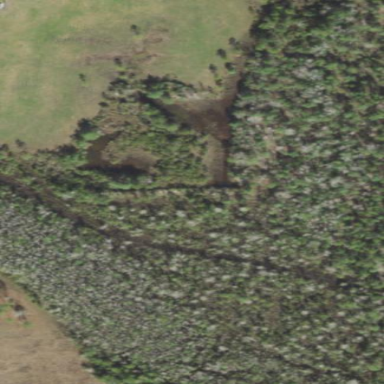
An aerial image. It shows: Swamp in wetland area.